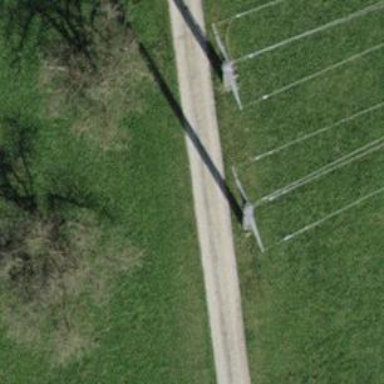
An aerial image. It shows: Power line with three cables.